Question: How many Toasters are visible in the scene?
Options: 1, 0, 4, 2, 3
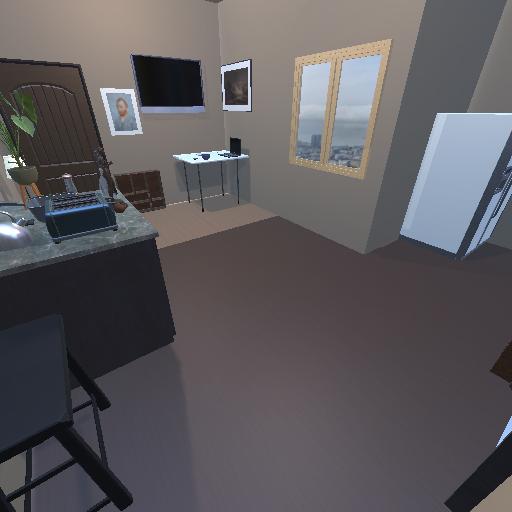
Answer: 1